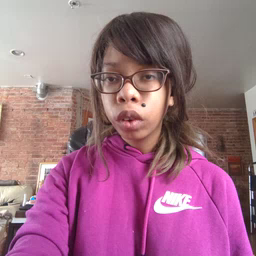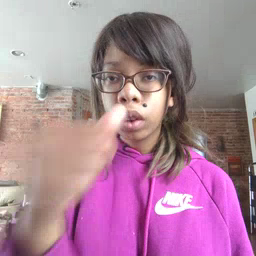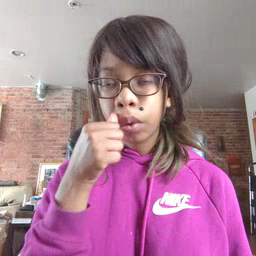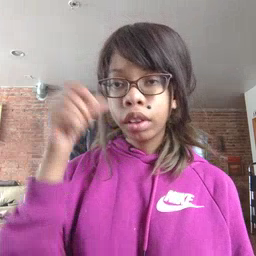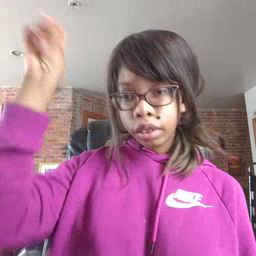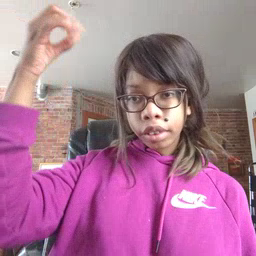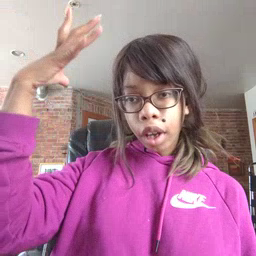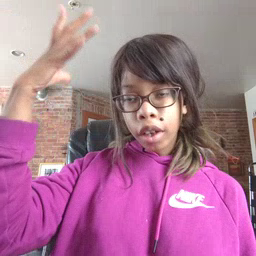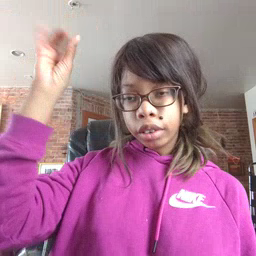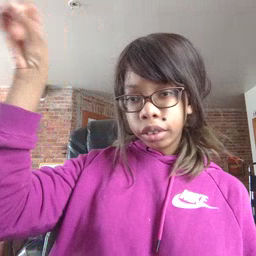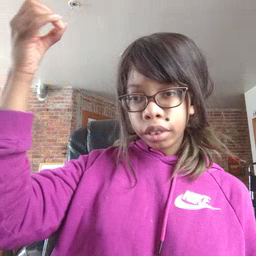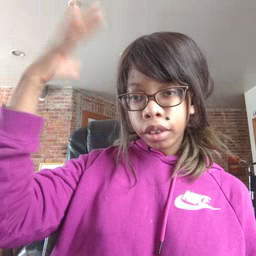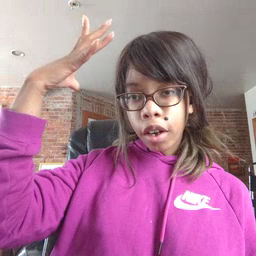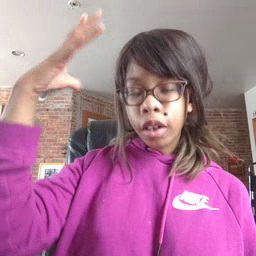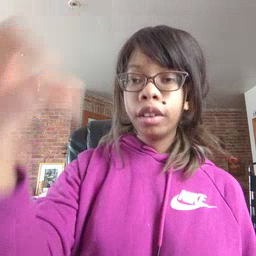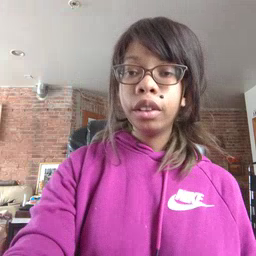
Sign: sun